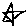
Label: star